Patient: sex F, age 57
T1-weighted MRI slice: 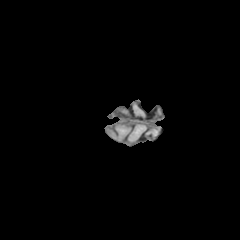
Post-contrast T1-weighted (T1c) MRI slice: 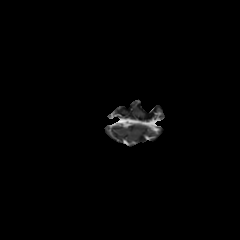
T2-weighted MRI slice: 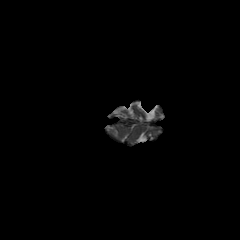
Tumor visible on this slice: no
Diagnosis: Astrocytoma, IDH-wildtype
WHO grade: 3